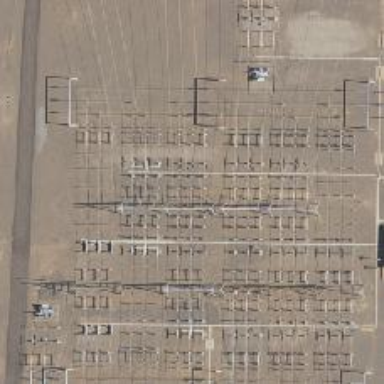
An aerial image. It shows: Switch for power supply.